Question: I have a html page which has an Iframe. ( <URL>
They are both at different domains.
domain = <URL>
It hosts an Iframe with domain : 'Example.com'
'<iframe src='http://example.com' id='a'> </iframe>'
However - when I try to access the iframe content via :
'''
$(document).ready(function ()
{
console.log($("#a").contents().find("*").length)
});
'''
I see response :

Question :
why am I getting an Error about access different origin ?
chrome Version 30.0.1599.66
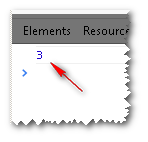
Answer: You don't get an error because the frame hasn't yet loaded so there isn't really anything to block. Try to access it after it loads and you'll see the expected error.
'''
$(document).ready(function (){
$("#a").load(function(){
console.log($("#a").contents().find("*").length)
});
});
'''
<URL>